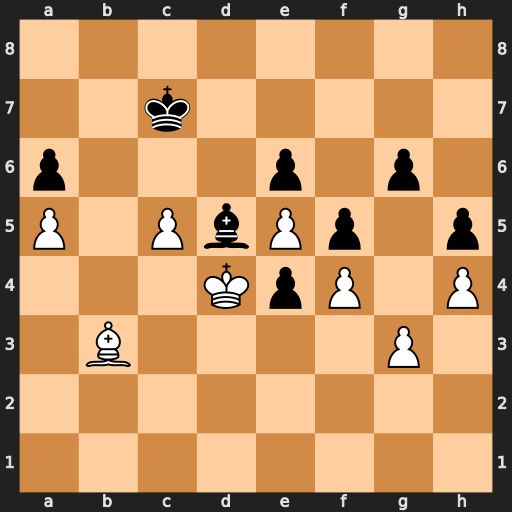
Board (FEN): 8/2k5/p3p1p1/P1PbPp1p/3KpP1P/1B4P1/8/8
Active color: w
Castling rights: -
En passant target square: -
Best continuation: Bxd5 exd5 e6